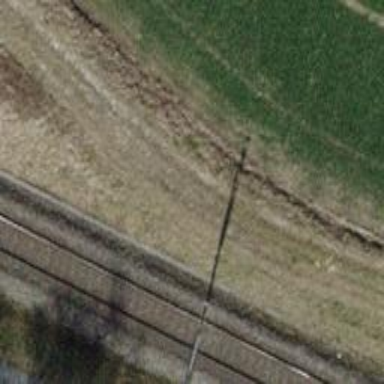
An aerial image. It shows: Track road with grade4 tracktype.